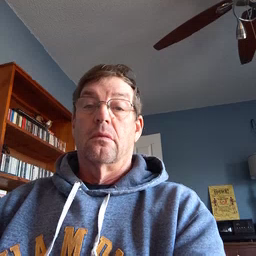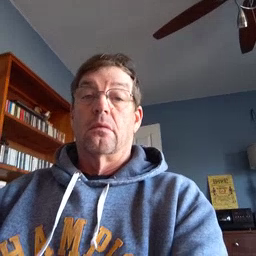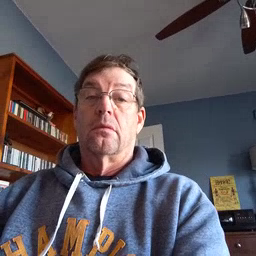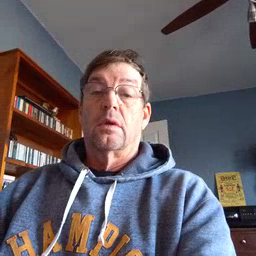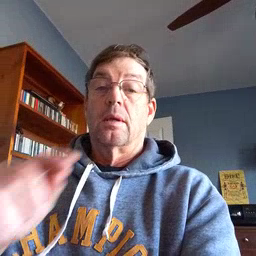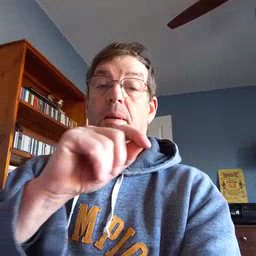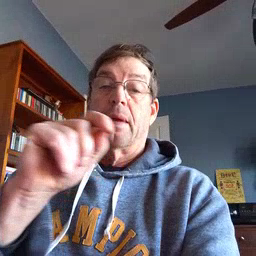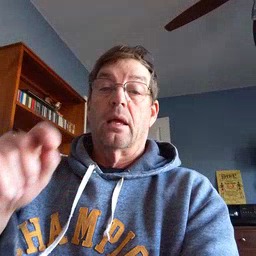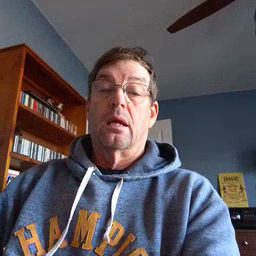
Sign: pen